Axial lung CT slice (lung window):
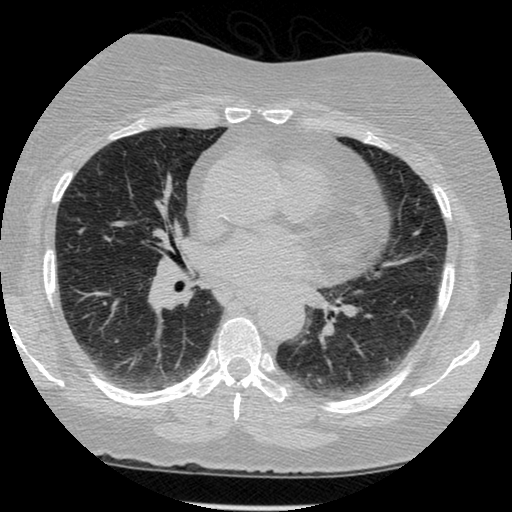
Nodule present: no